Question: I have the following situation:
I have a model called "ConfigurationItem".
'''
class ConfigurationItem < ActiveRecord::Base
belongs_to :contract_asset
belongs_to :provider
belongs_to :configuration, polymorphic: true
validate :name, :contract_asset, presence: true
end
'''
Then I have for the moment two models, "OsConfiguration" and "HardwareConfiguration"
'''
class OsConfiguration < ActiveRecord::Base
has_one :configuration_item, as: :configuration
end
class HardwareConfiguration < ActiveRecord::Base
has_one :configuration_item, as: :configuration
end
'''
On my process of creation, I first come to the form of ConfigurationItem. So my question is, how can I create an Os or Hardware Configuration from the ConfigurationItem form. Something like this:

What I tried so far is to route like this:
'''
resources :configuration_items do
resources :os_configurations
resources :hardware_configurations
end
'''
But the rest is a bit heavy for me (I'm very new to rails).
Plus, I'm using this gem :
<URL>
edit:
To be more specific, from the configurationItem a form, I can choose an os or hardware configuration. If I choose an os configuration, a modal form will appear with his form. When I save the Os Configuration, I have to set his attribute configuration_item with the previous form, so he's not created yet and I can't access it from the os configuration's controller.
It's like in rails_admin when from a form, you can create and add a new instance of an other model.
Thank's !
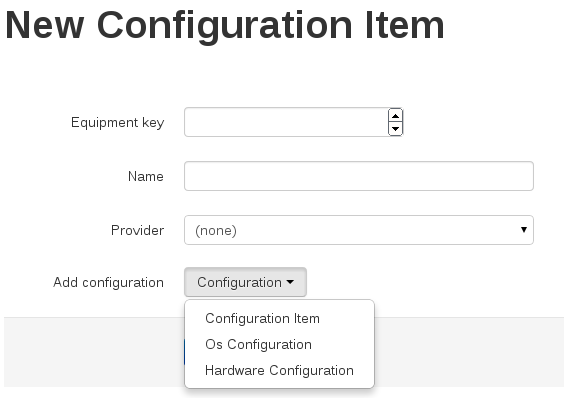
Answer: Here is my solution,
In my ConfigurationItem's list view, I added the dropdown menu
'''
%ul.dropdown-menu.pull-right
- ConfigurationItemsController::ITEM_TYPES.keys.each do |type|
%li= link_to("Add #{type.titleize} Item", new_contract_contract_asset_configuration_item_path(@contract, @contract_asset, type: type))
'''
In my ConfigurationItemsController, I create the configuration with the type of the dropdown.
'''
ITEM_TYPES = { 'plain' => nil,
'os' => OsConfiguration,
'hardware' => HardwareConfiguration }
before_filter :assign_configuration_type, only: [:new, :create]
def assign_configuration_type
if type = ITEM_TYPES[params[:type]]
entry.configuration = type.new
end
end
def models_label(plural = true)
if @configuration_item
if config = @configuration_item.configuration
"#{config.class.model_name.human.titleize} Item"
else
"Plain Configuration Item"
end
else
super(plural)
end
end
'''
In my ConfigurationItem's form view I extend the form with my configuration's field
'''
- if entry.new_record?
= hidden_field_tag :type, params[:type]
- if @configuration_item.configuration
= f.fields_for(:configuration) do |fields|
= render "#{@configuration_item.configuration.class.model_name.plural}/fields", f: fields
'''
So I choose before the form which configuration I'll have, and not in the form.